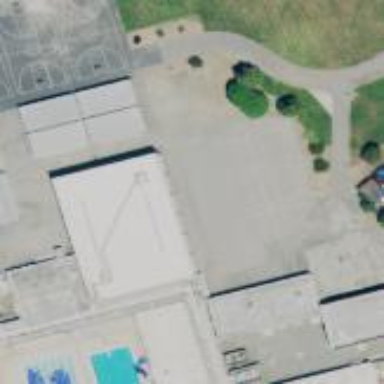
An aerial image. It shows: School building.